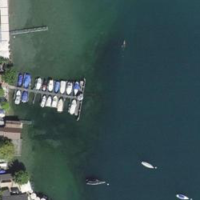
EUNIS habitat code: 14
Species observed at this site:
Cygnus olor
Mergus serrator